Interaction volume radius: 10 \u00c5
Interaction volume height: 25 \u00c5
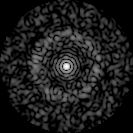
Disorder parameter: 0.8344